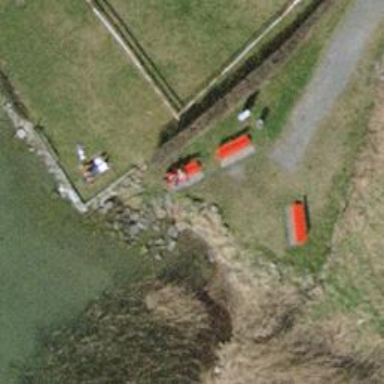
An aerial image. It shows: Red bench.